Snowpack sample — Loveland Pass, Silver Plume, Colorado, USA (1/12/25, 11:40 AM MST)
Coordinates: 39.66, -105.88
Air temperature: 7 °F
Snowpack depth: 140 cm
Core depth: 10 cm
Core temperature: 41 °F
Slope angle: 11°, slope face: 30°
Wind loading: high
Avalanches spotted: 2
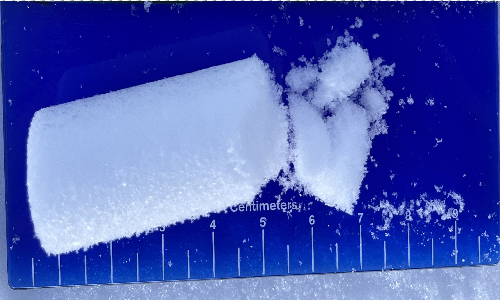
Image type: core
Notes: Pilot using slightly modified coring method that took too large segment for snow profile picturing, advised not to use in higher level models. Two avalanche on south face nearby, partially cloudy with light snow in the last 24 hours. Lots of wind loading on eastern features.